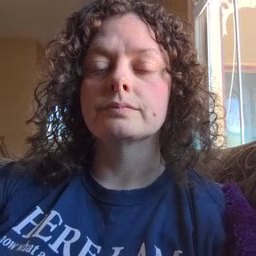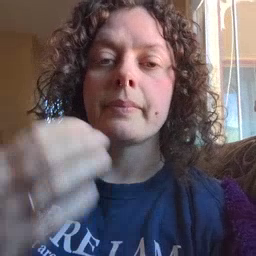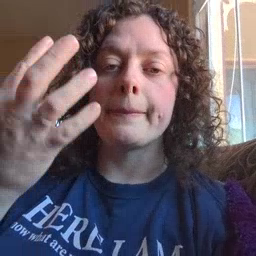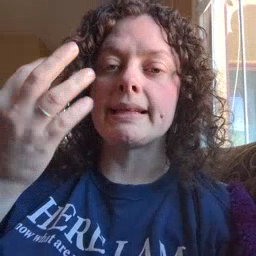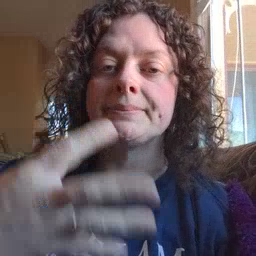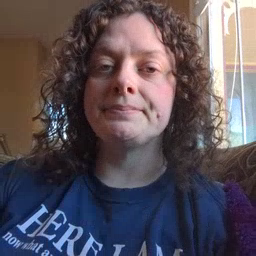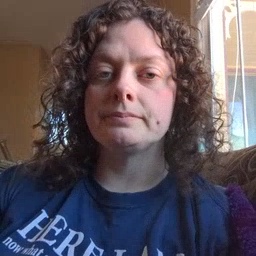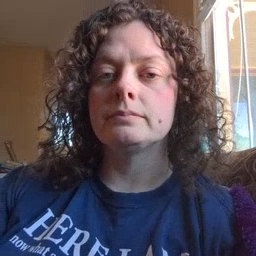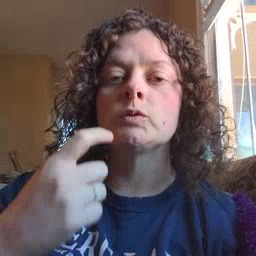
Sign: many